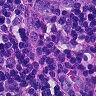
Metastatic tissue present: yes